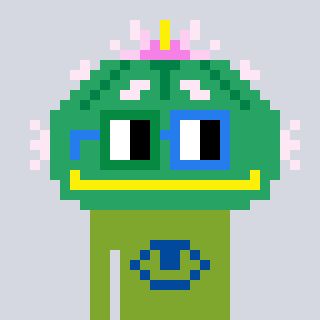
a pixel art character with square green and blue glasses, a peyote-shaped head and a slimegreen-colored body on a cool background